Field crop: maize
Growth stage: 1
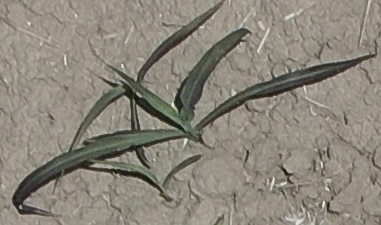
Species: sorghum